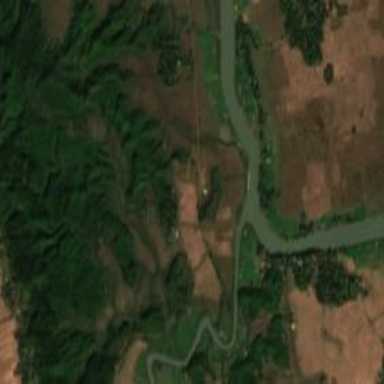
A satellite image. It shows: Beautiful view of river.